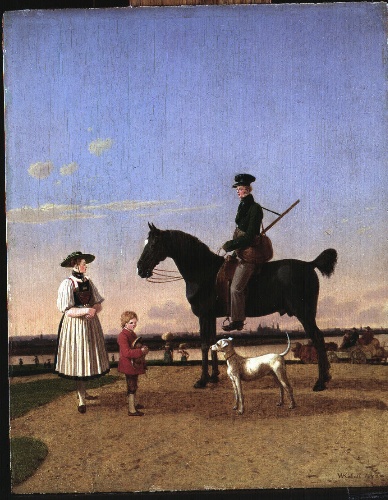
Title: A Huntsman and a Peasant Woman by the Isar River with a View of Munich
Artist: Wilhelm von Kobell
Artist bio: German, Mannheim 1766–1853 Munich
Date: 1823
Object type: Painting
Classification: Paintings
Medium: Oil on wood
Dimensions: 9 7/8 x 8 in. (25.1 x 20.3 cm)
Department: European Paintings
Credit line: Bequest of Mrs. Charles Wrightsman, 2019
Accession year: 2019
Repository: Metropolitan Museum of Art, New York, NY
Tags: Horses|Boys|Men|Women|Dogs